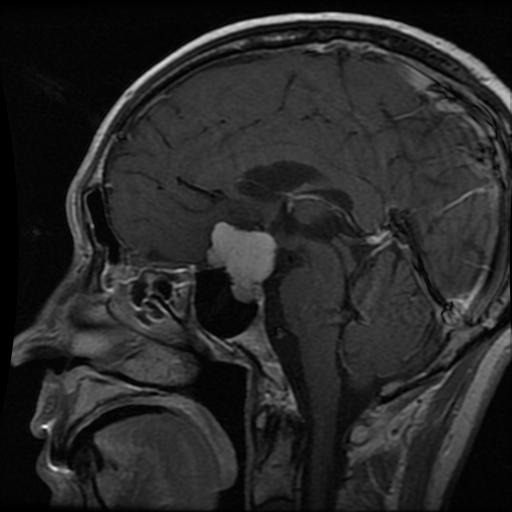
Label: meningioma